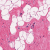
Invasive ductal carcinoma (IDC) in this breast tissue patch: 0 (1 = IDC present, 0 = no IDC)